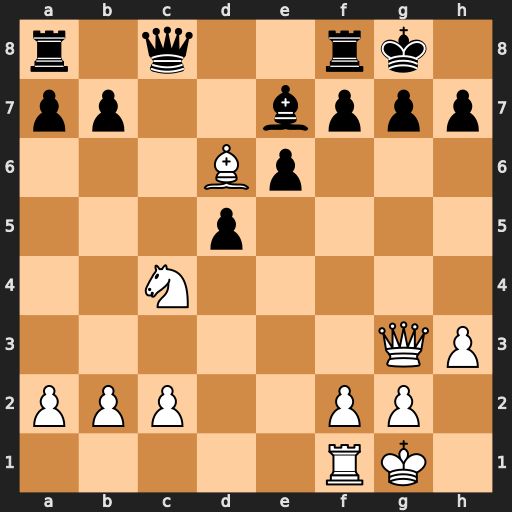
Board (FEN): r1q2rk1/pp2bppp/3Bp3/3p4/2N5/6QP/PPP2PP1/5RK1
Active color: w
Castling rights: -
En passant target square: -
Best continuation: Bxe7 dxc4 Bf6